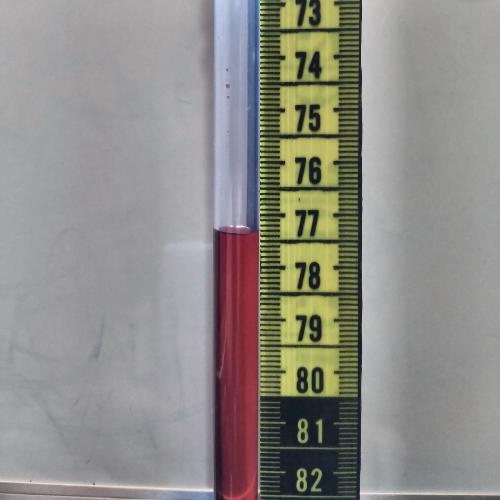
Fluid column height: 77.4 cm